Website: lowes
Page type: receipt
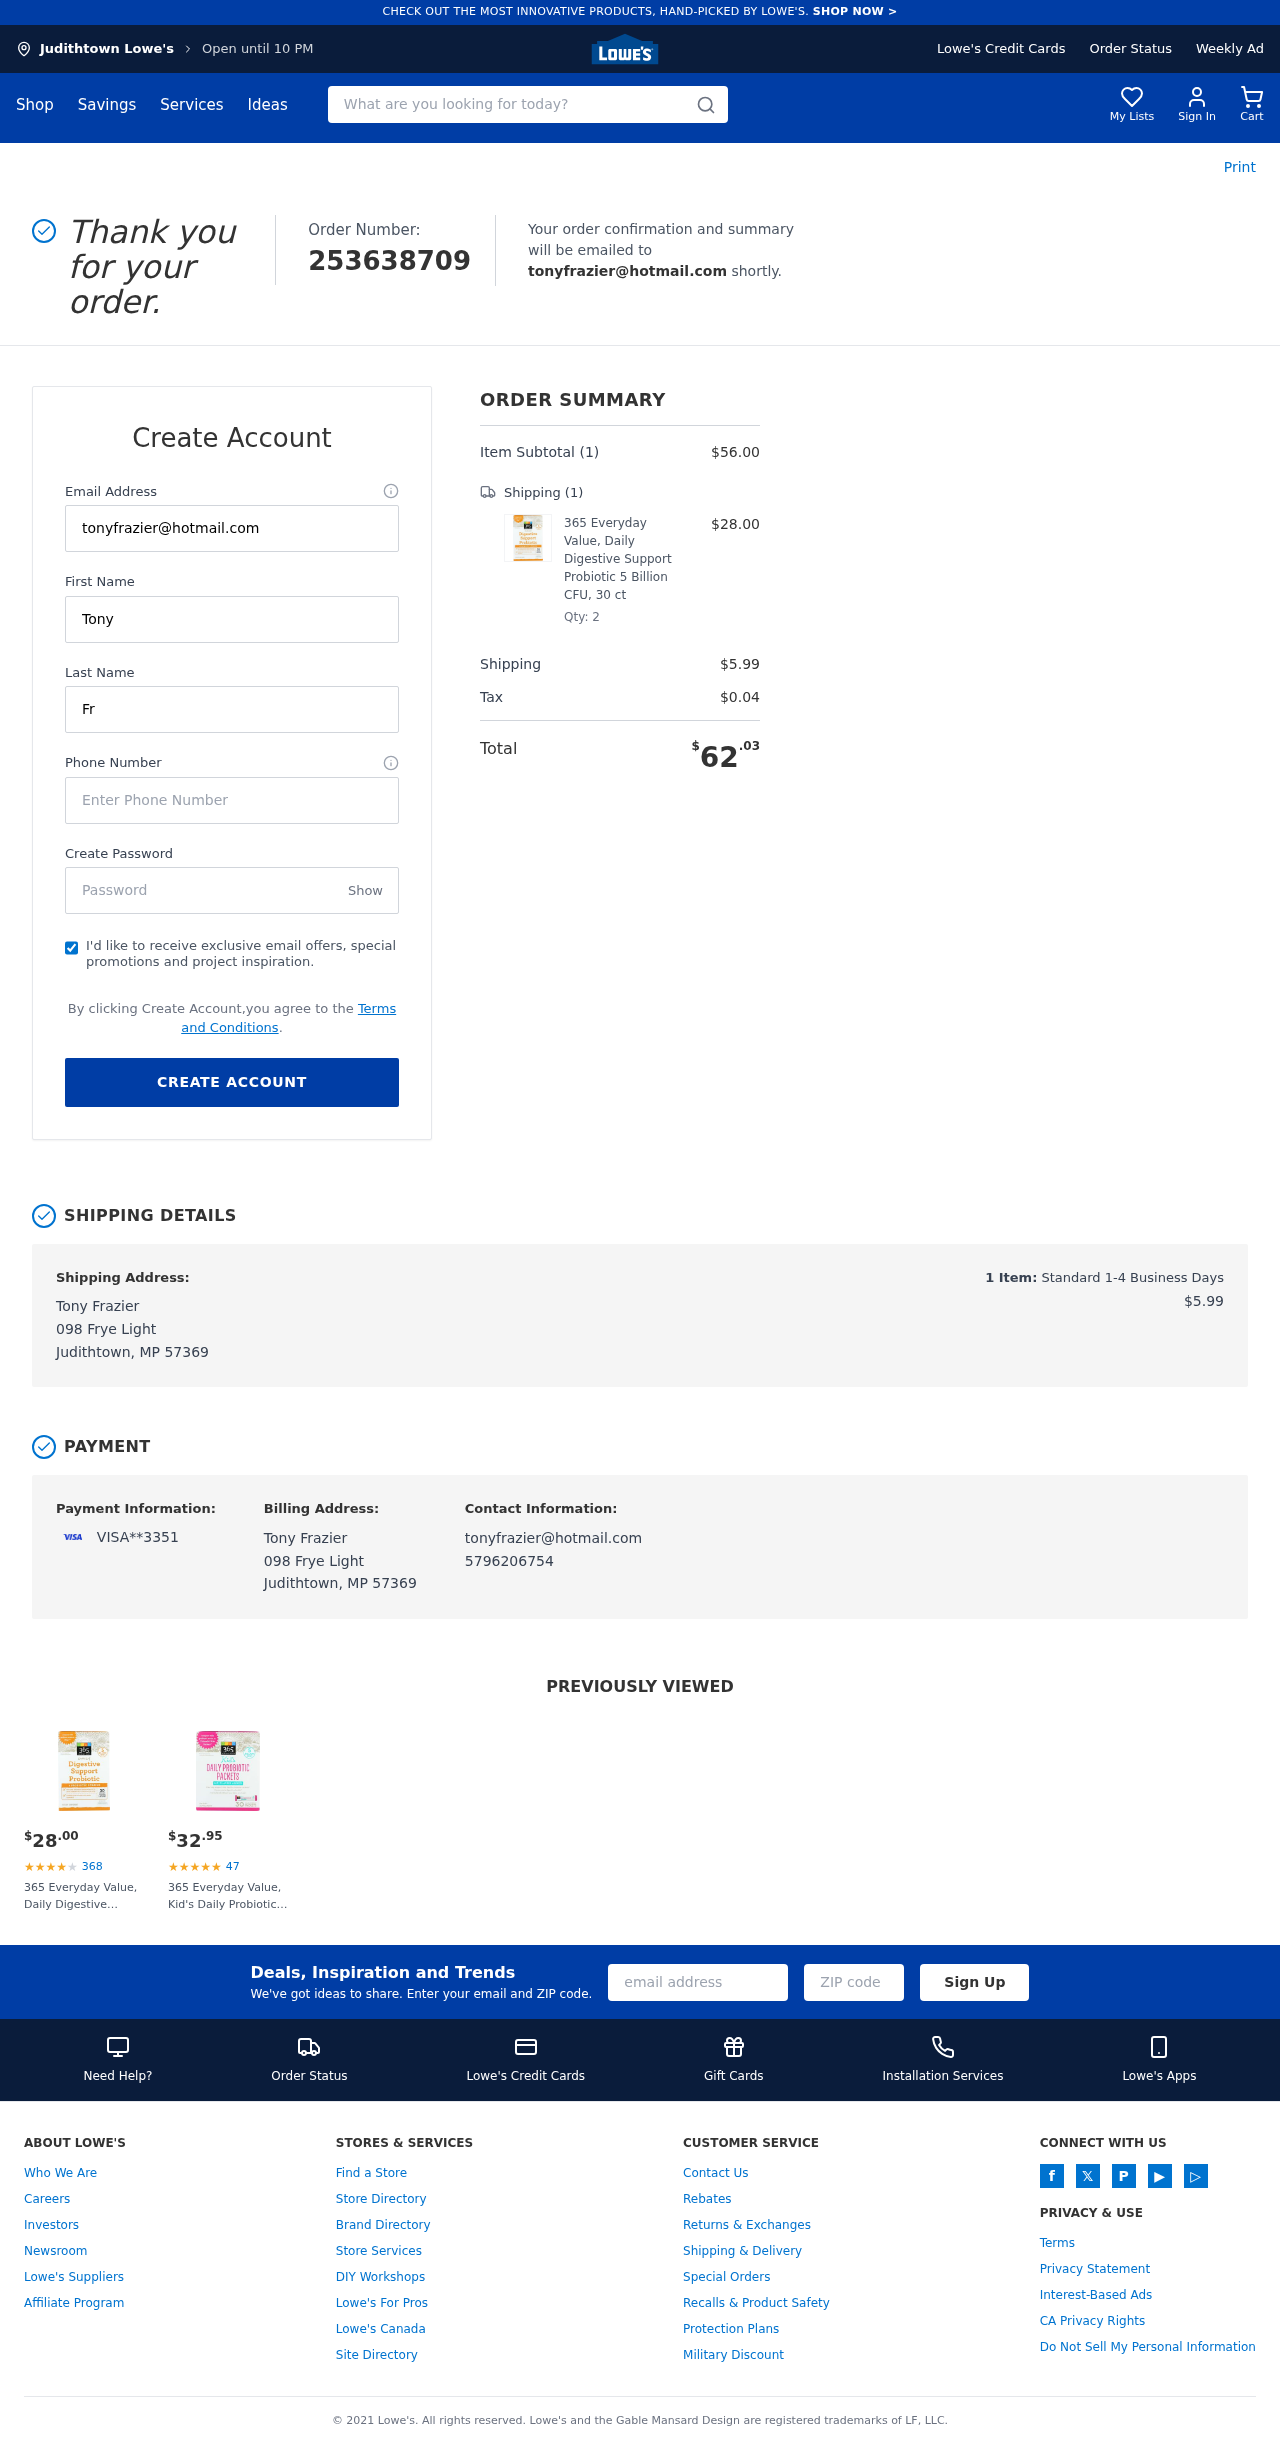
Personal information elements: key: PII_CARD_LAST4
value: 3351
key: PII_CARD_TYPE
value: VISA
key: PII_CITY
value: Judithtown
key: PII_EMAIL
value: tonyfrazier@hotmail.com
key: PII_FULLNAME
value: Tony Frazier
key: PII_PHONE
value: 5796206754
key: PII_STREET
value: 098 Frye Light
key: PII_FIRSTNAME
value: Tony
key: PII_LASTNAME
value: Frazier
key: PII_CITY_STATE_ZIP
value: Judithtown, MP 57369
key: PII_FULLNAME2
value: Tony Frazier
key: PII_FULLNAME3
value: Tony Frazier
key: PII_FIRSTNAME2
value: Tony
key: PII_FIRSTNAME3
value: Tony
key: PII_LASTNAME2
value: Frazier
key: PII_LASTNAME3
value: Frazier
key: PII_FIRSTNAME_DERIVED
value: Tony
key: PII_LASTNAME_DERIVED
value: Frazier
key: PII_FULLNAME_DERIVED
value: Tony Frazier
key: PII_NAME_FULL_DERIVED
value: Tony Frazier
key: PII_STREET2
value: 098 Frye Light
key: PII_CITY_STATE_ZIP2
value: Judithtown, MP 57369
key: PII_EMAIL2
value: tonyfrazier@hotmail.com
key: PII_EMAIL3
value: tonyfrazier@hotmail.com
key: PII_PHONE_LINE
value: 6754
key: PII_PHONE_SUFFIX
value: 6754
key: PII_PHONE2
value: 5796206754
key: PII_PHONE3
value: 5796206754
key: PII_PHONE_NUMERIC
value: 5796206754
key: PII_PHONE_LINE_NUMERIC
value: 6754
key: PII_PHONE_SUFFIX_NUMERIC
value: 6754
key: PII_PHONE2_NUMERIC
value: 5796206754
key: PII_PHONE3_NUMERIC
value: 5796206754
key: PII_PHONE_DIGITS
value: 5796206754
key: PII_PHONE_LAST4
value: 6754
Product elements: key: PRODUCT1_NAME
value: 365 Everyday Value, Daily Digestive Support Probiotic 5 Billion CFU, 30 ct
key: PRODUCT1_PRICE
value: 28
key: PRODUCT1_QUANTITY
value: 2
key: PRODUCT2_NAME
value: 365 Everyday Value, Kid's Daily Probiotic Packets, 30 ct
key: PRODUCT2_NUM_RATINGS
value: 47
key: PRODUCT2_PRICE
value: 32.95
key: PRODUCT1_PRICE2
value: $28.00
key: PRODUCT1_RATING2
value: ★
★
★
★
★
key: PRODUCT1_NUM_RATINGS2
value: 368
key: PRODUCT1_NAME2
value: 365 Everyday Value, Daily Digestive Support Probiotic 5 Billion CFU, 30 ct
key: PRODUCT2_RATING
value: ★
★
★
★
★
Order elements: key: ORDER_ID
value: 253638709
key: ORDER_NUM_ITEMS
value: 1
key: ORDER_SUBTOTAL
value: $56.00
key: ORDER_NUM_ITEMS2
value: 1
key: ORDER_SHIPPING_COST
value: $5.99
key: ORDER_TAX
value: $0.04
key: ORDER_TOTAL
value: $62.03
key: ORDER_NUM_ITEMS3
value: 1
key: ORDER_SHIPPING_COST2
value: $5.99
Search elements: key: HEADER_SEARCH
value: What are you looking for today?